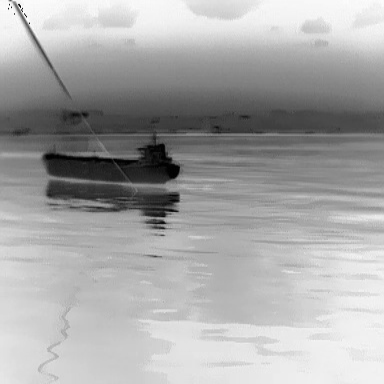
There is a liner in the infrared image.